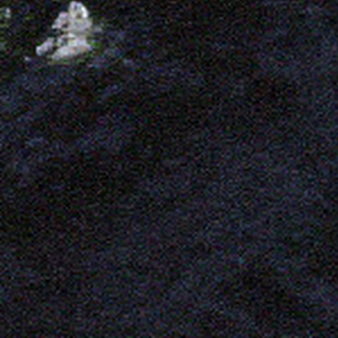
Label: other